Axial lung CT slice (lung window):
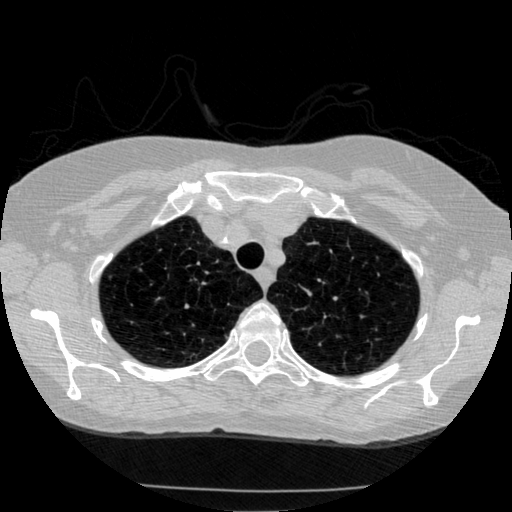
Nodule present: no